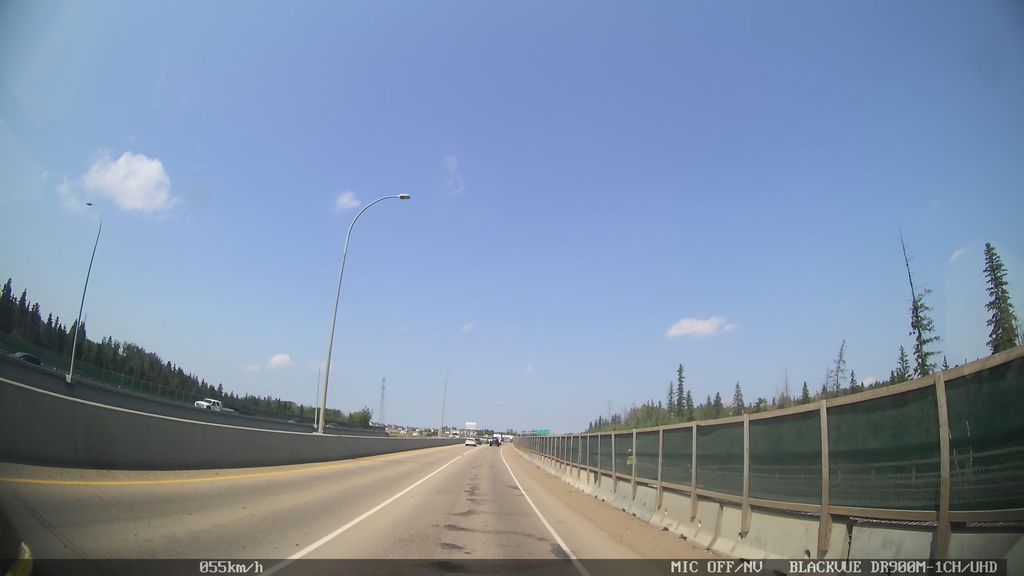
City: edmonton